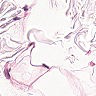
Metastatic tissue present: no